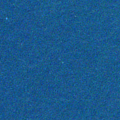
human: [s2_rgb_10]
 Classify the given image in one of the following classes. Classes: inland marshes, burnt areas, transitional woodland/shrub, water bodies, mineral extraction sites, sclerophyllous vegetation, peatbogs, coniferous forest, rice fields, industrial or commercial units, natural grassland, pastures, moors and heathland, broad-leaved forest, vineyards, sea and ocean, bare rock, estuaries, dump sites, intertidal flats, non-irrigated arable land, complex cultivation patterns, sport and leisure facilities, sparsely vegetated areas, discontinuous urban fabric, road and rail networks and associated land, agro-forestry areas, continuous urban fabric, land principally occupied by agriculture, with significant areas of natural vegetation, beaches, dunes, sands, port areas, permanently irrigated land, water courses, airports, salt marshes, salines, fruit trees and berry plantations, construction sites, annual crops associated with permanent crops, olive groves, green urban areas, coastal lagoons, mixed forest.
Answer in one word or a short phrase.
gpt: sea and ocean